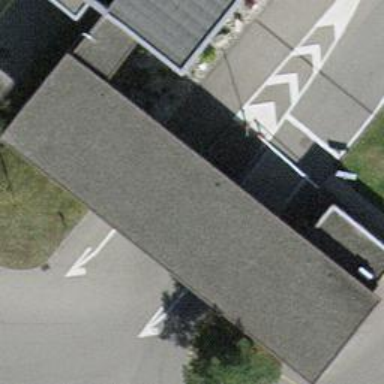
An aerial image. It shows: View of roof of building.